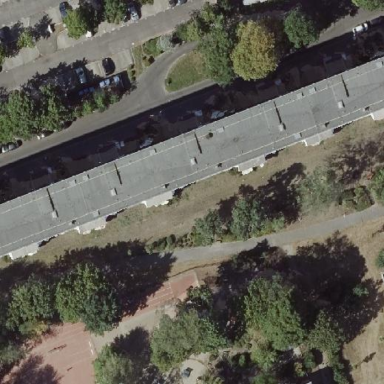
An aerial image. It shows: Apartment building with flat roof.